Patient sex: M
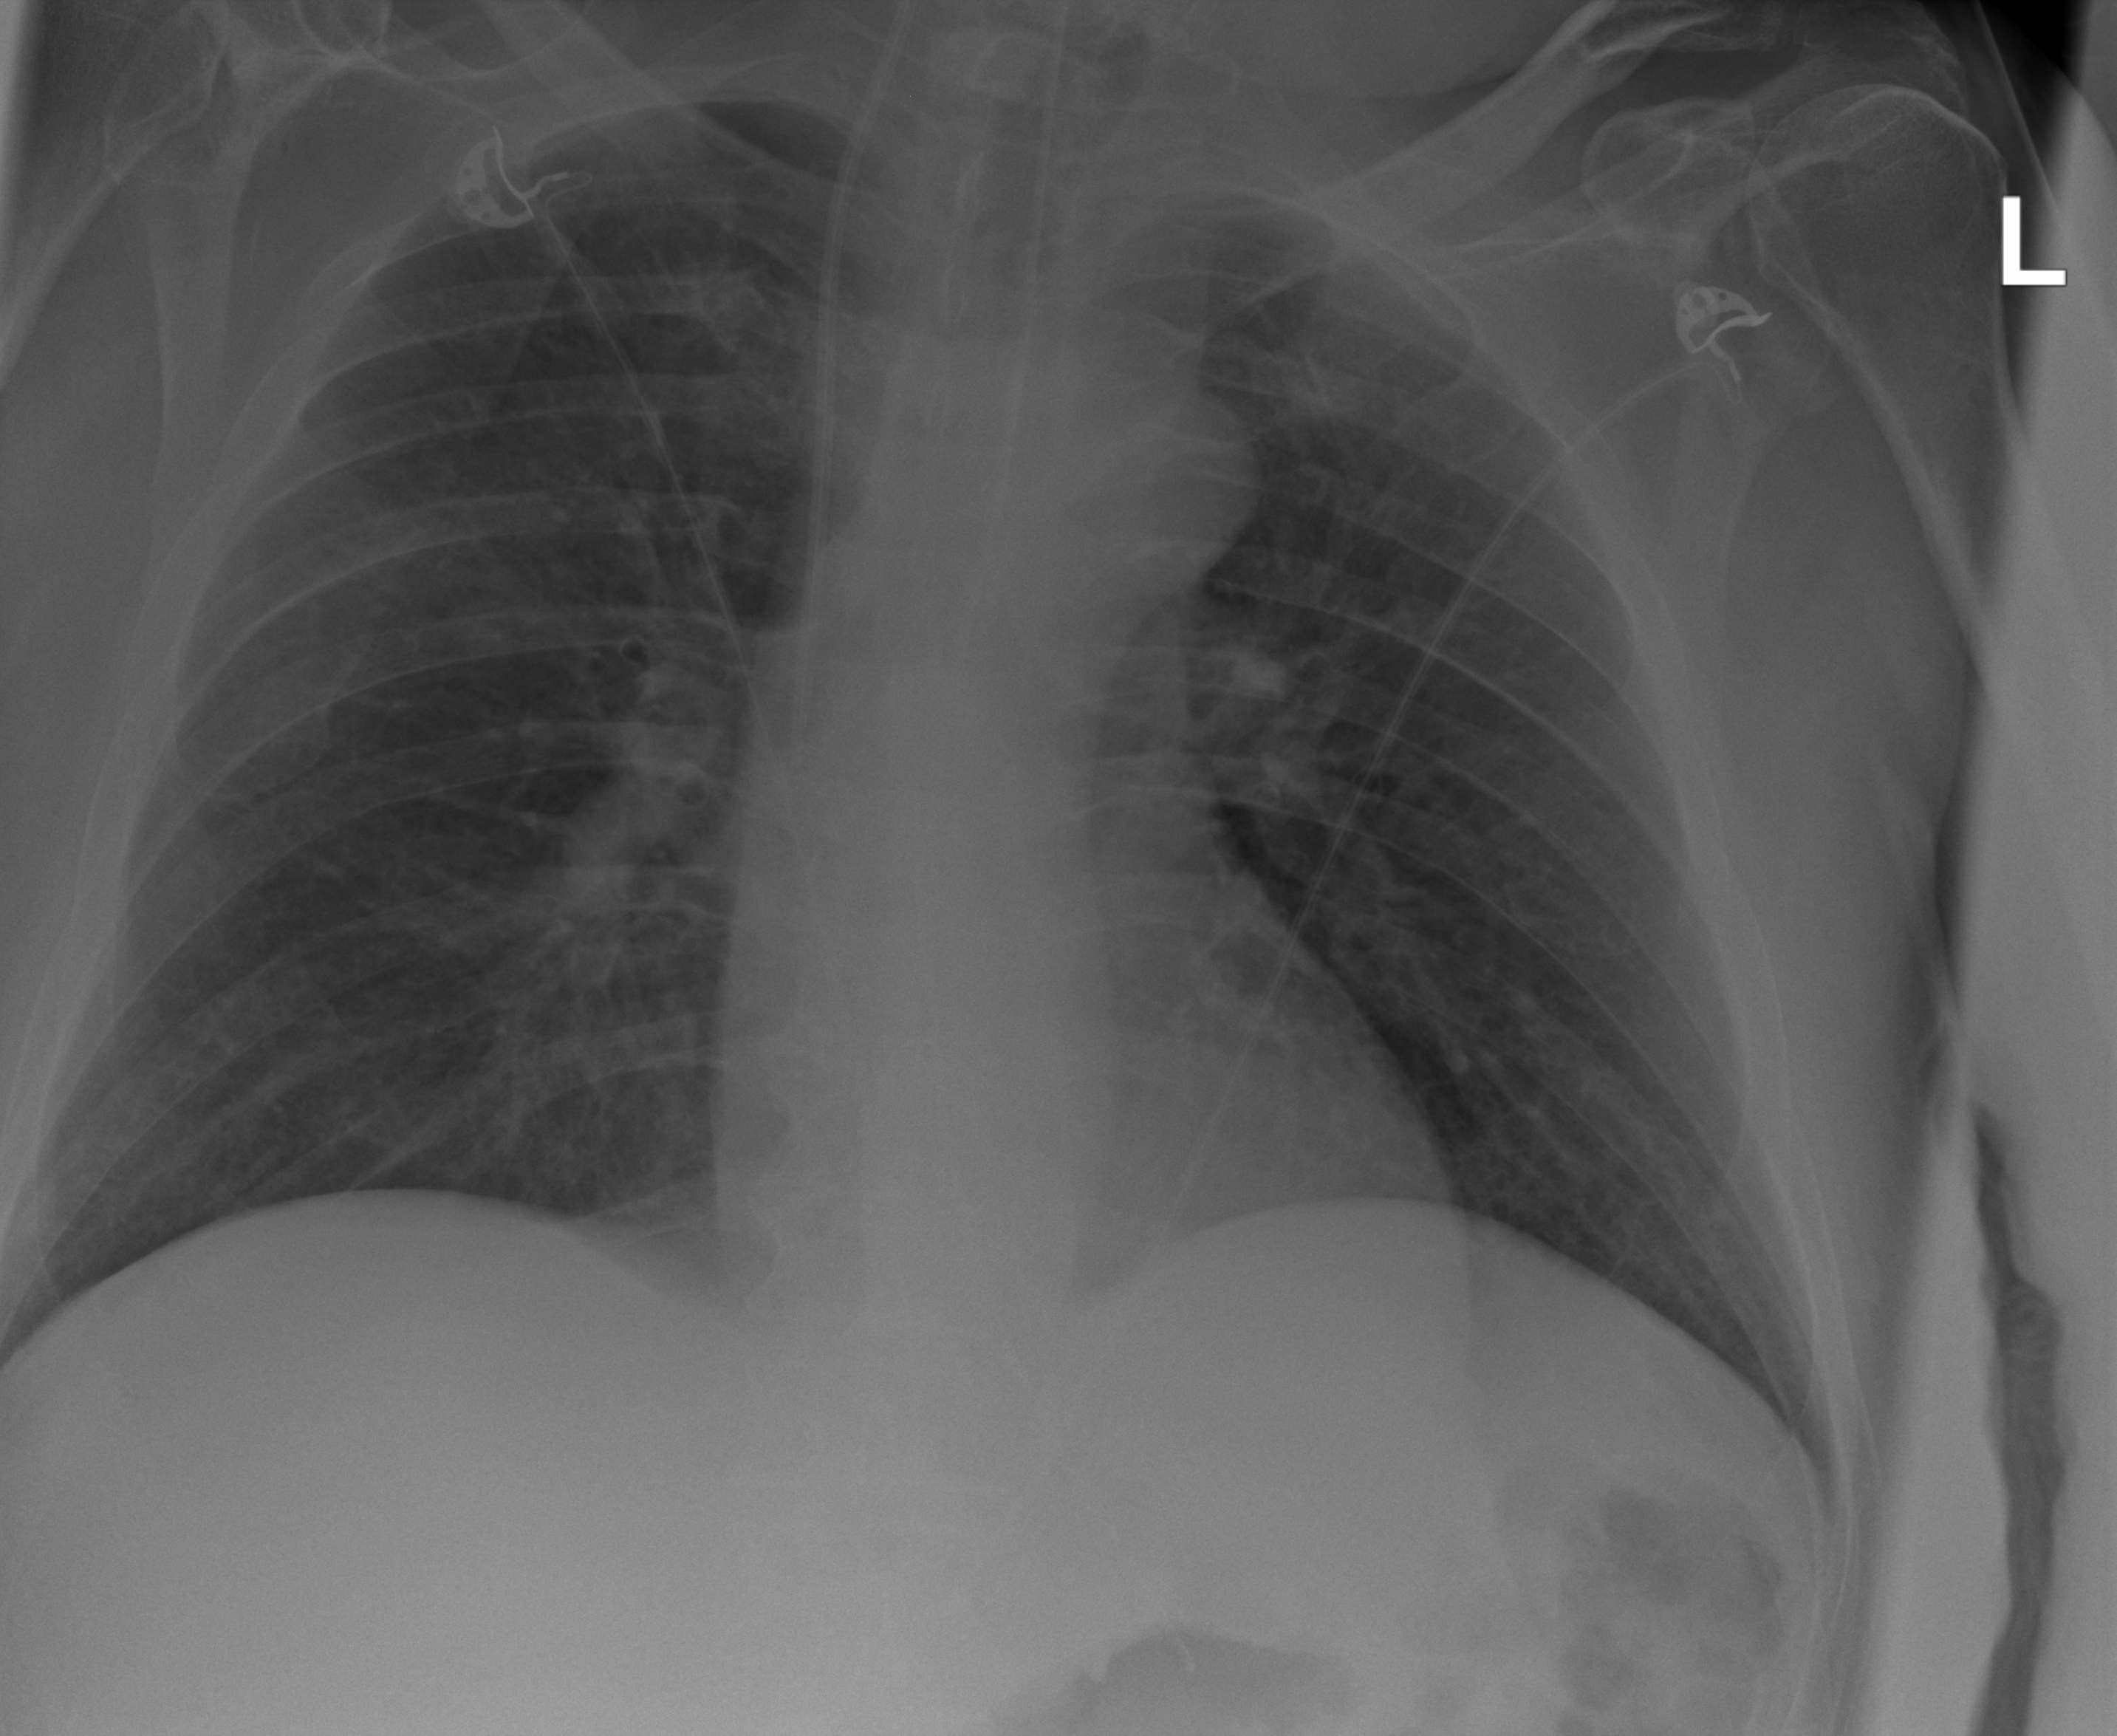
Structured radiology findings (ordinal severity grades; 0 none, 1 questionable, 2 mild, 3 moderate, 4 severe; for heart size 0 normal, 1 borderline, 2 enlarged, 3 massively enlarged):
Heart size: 0
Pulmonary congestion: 1
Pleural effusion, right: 0
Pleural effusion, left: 0
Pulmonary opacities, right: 1
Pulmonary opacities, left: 1
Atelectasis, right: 0
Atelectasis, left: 0